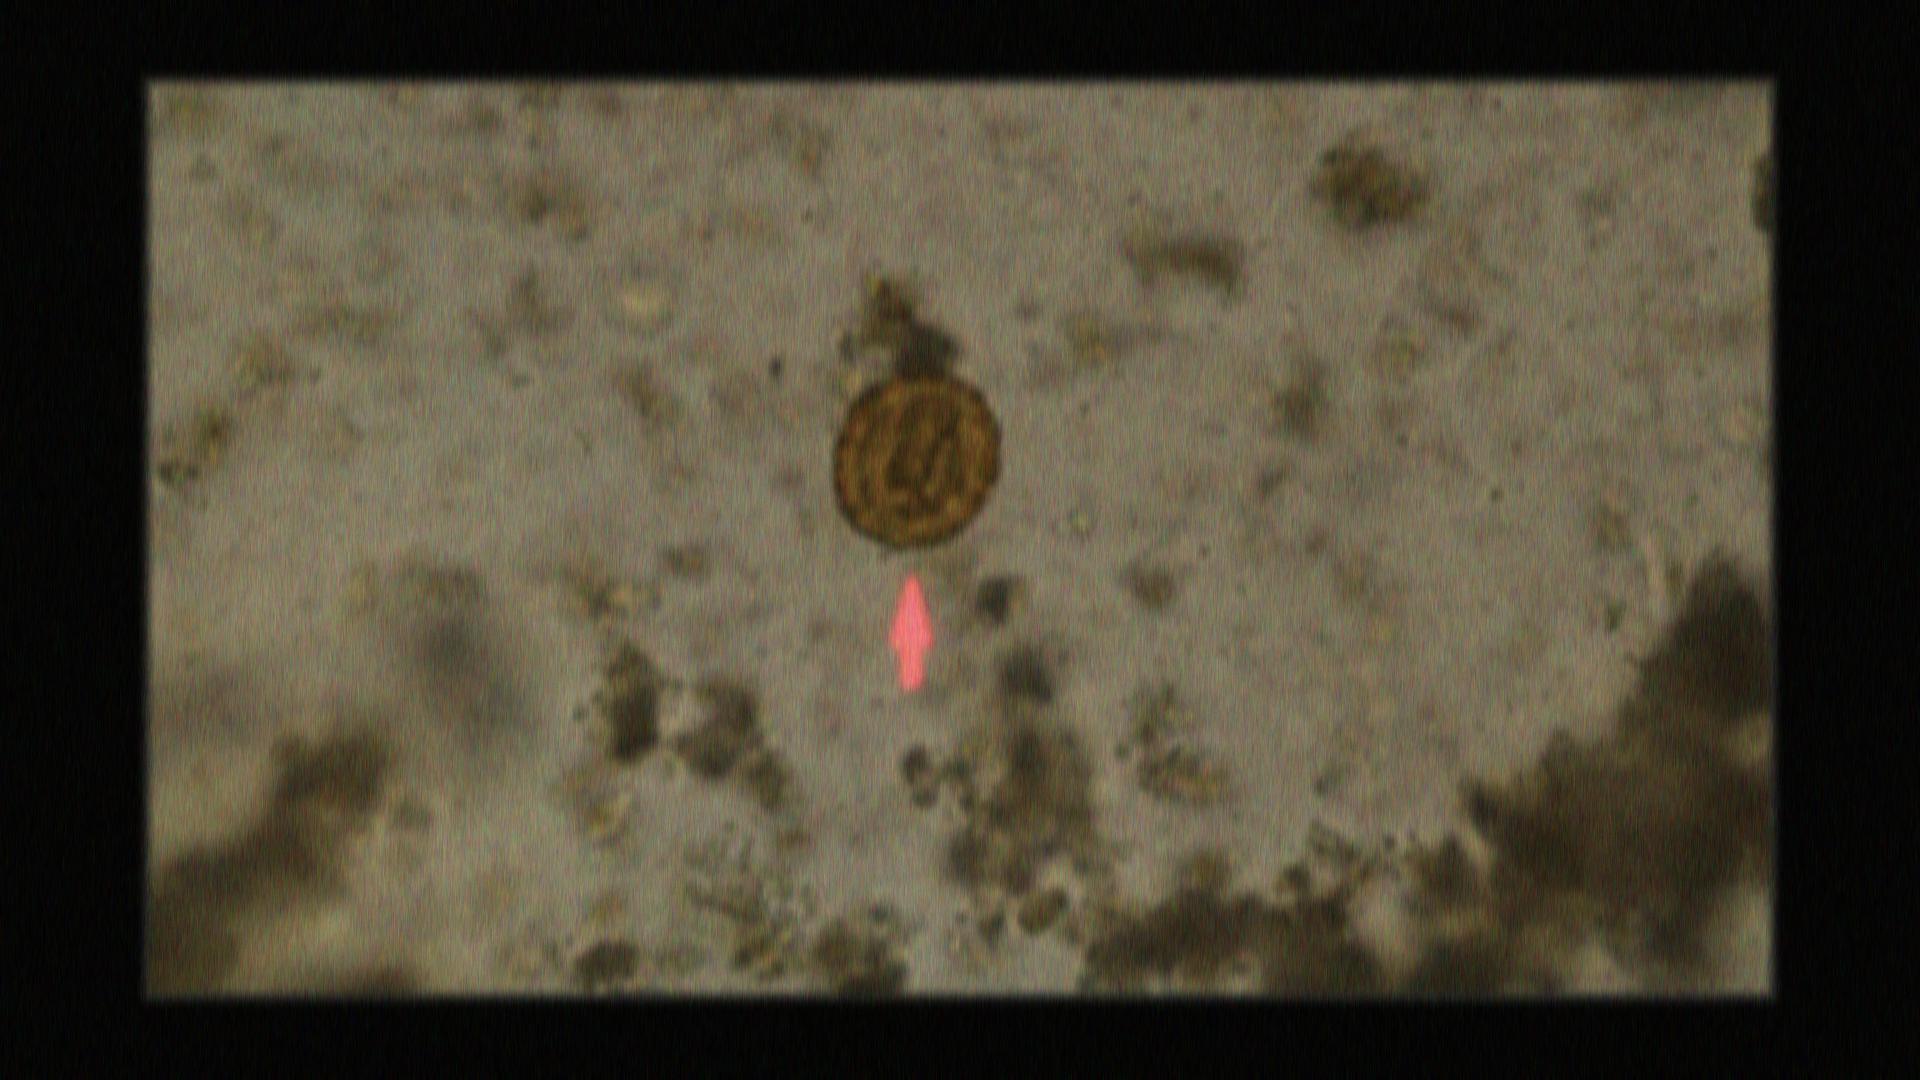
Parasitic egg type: Ascaris lumbricoides